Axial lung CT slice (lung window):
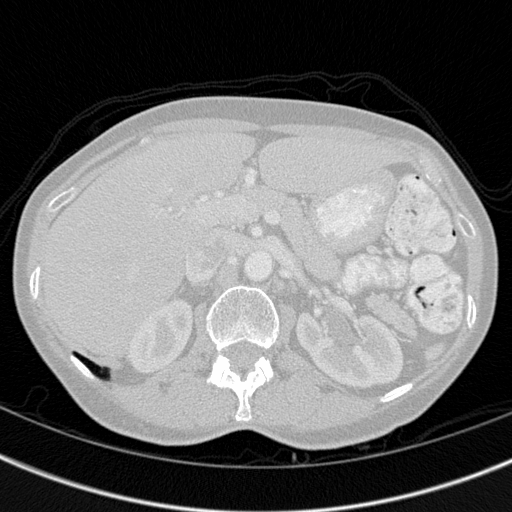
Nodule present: no